Question: The MFC Application Wizard disables visual styles for dialog based applications.
- -
Thank you!

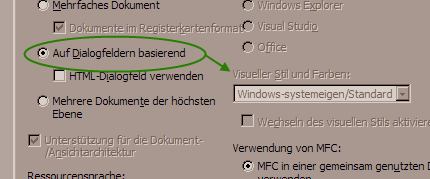
Answer: I think there's a little confusion here.
The greyed out drop-down is title "Visual Styles and colors" in my English version of VS2008. Being greyed out means that you can't modify its value, but it still reports that the resulting app will use "Windows Native/Default". When you go on and create the app and run it, themes are fully supported.
For the other application type options (single document, multiple document, multiple top-level documents), and select other non-system themes. The list is: Office 2003, VS 2005, Office 2007 of various different colors.
So whilst you don't get these non-standard Office themes, your app will have visual styles and themes as determined by the Windows settings.